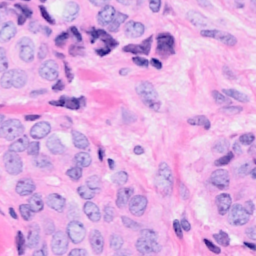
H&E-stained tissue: Breast